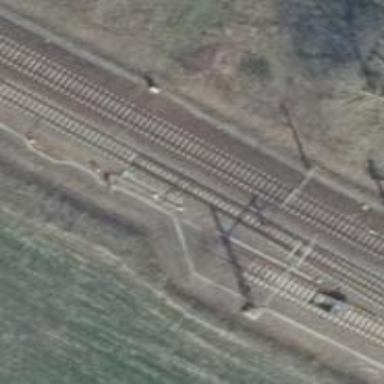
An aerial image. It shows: Railway switch with turnout to the right.